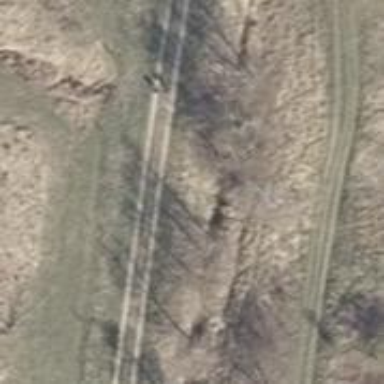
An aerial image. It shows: Track on bridge with compacted grade2 surface.